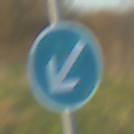
Verkehrszeichen: VorgeschriebeneVorbeifahrtLinks
Umgebung: Outdoor, Nature
Tageszeit: SunriseSunset
Wetter: PartlyCloudy
Licht: Natural
Jahreszeit: NotSpecified
Kontrast: MediumContrast